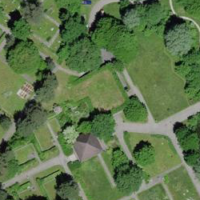
EUNIS habitat code: 53
Species observed at this site:
Papilio machaon